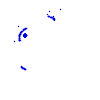
Particle: pion